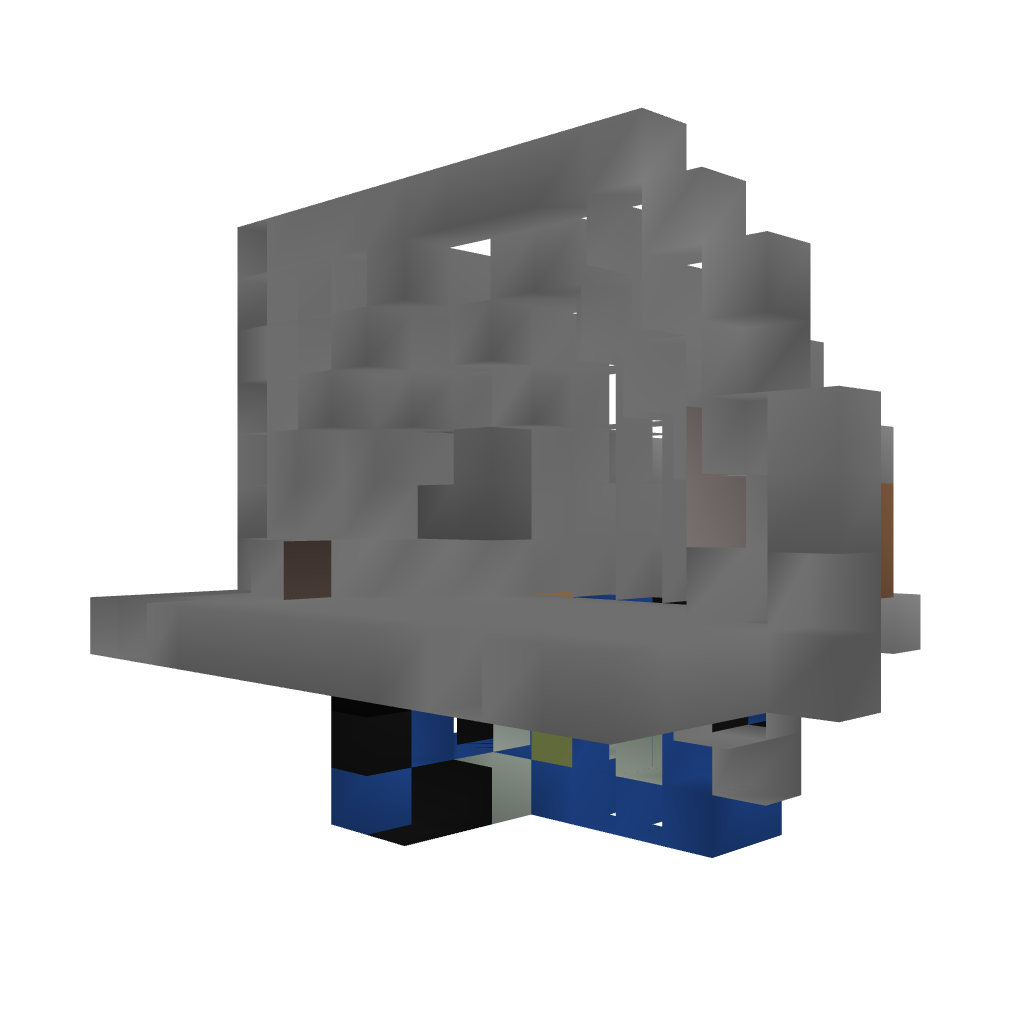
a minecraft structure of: hidden door